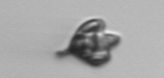
Label: Pyramimonas_longicauda